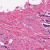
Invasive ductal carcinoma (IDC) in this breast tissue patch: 0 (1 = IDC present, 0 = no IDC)